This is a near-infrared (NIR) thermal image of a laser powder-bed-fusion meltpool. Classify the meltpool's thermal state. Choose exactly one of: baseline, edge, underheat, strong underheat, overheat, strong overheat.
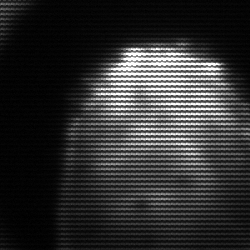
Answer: strong underheat